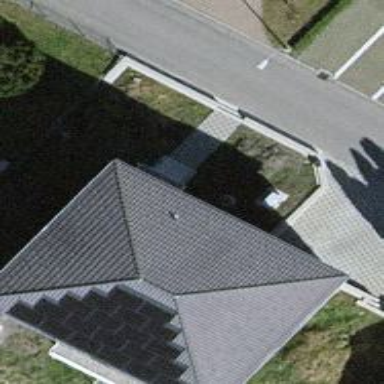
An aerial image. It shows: Building with gabled roof made of brown roof tiles. The roof orientation is along the building.